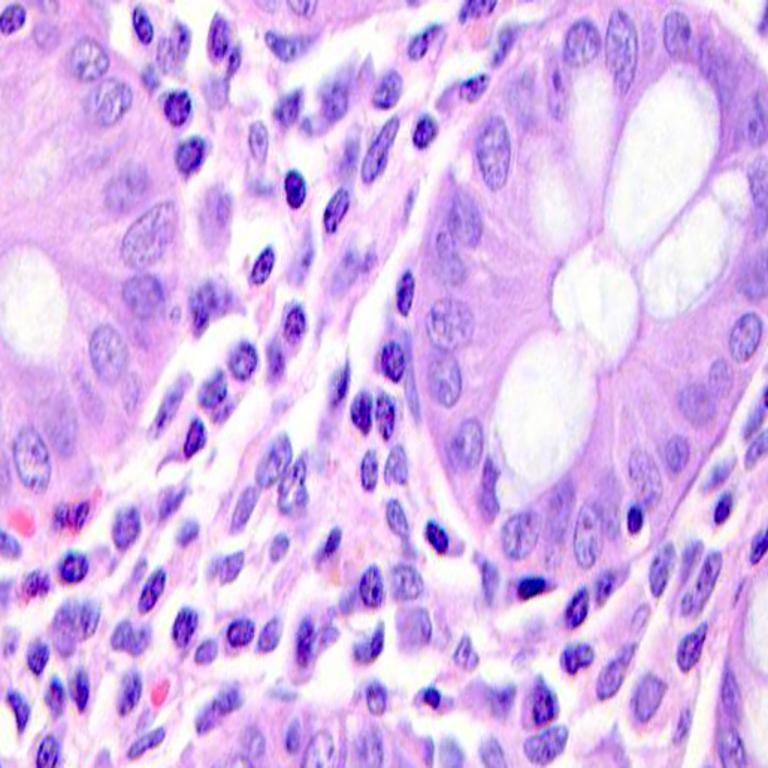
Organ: colon
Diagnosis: benign